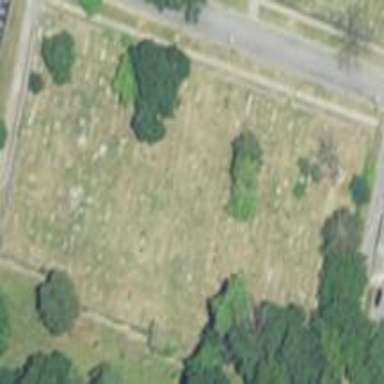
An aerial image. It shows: Cemetery.